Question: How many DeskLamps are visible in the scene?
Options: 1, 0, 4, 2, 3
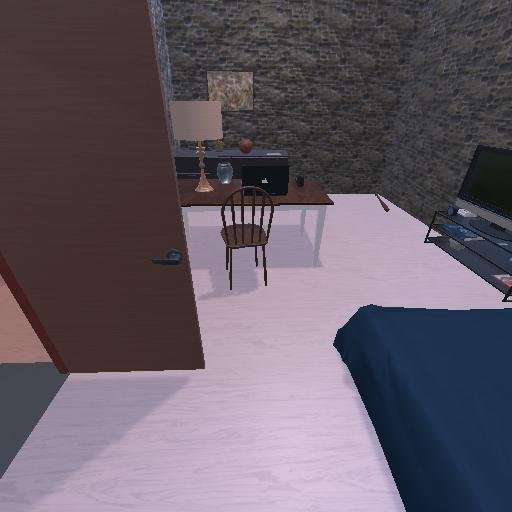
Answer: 1